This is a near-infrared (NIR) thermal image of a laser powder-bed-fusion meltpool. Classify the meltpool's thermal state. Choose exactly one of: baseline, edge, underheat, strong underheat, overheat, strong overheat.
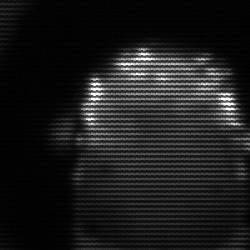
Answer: baseline